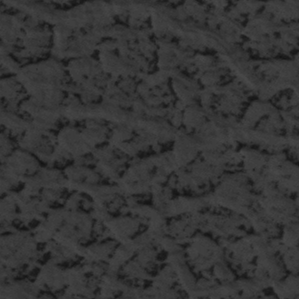
Label: frost